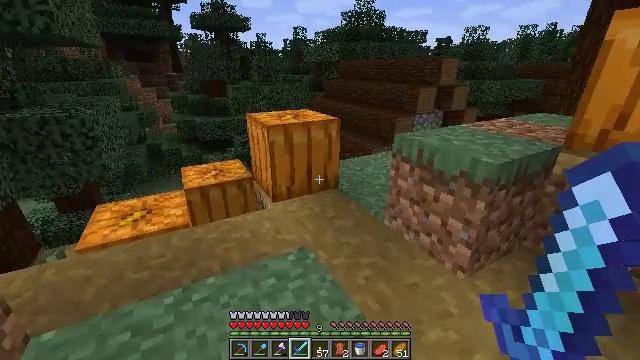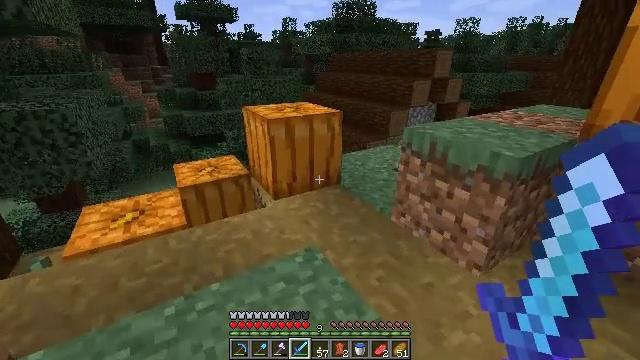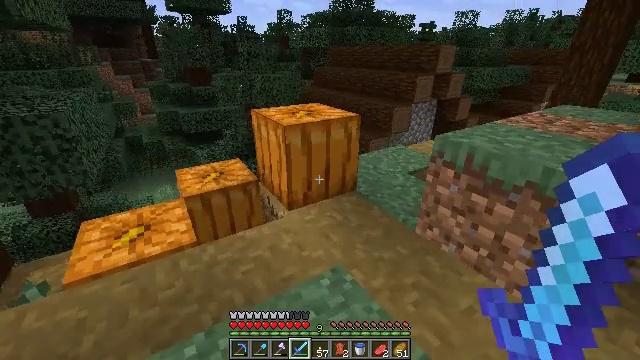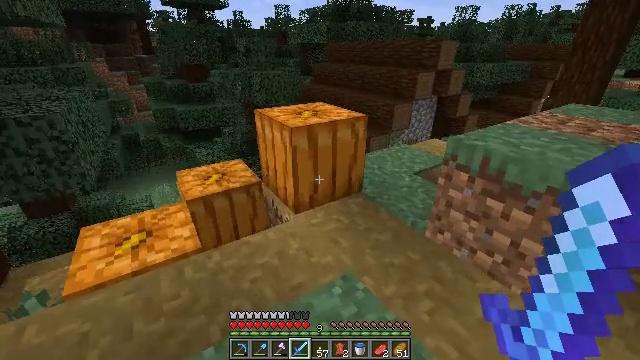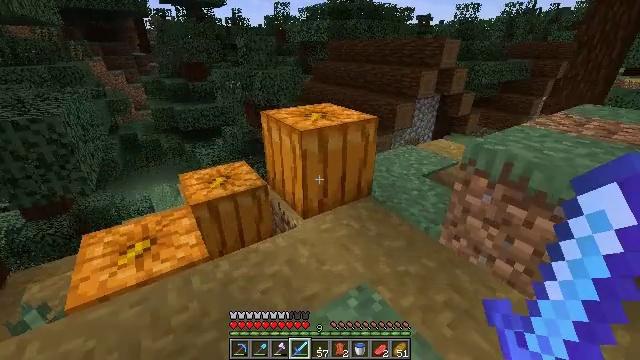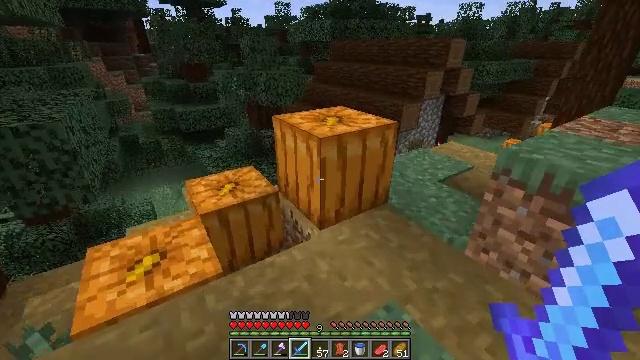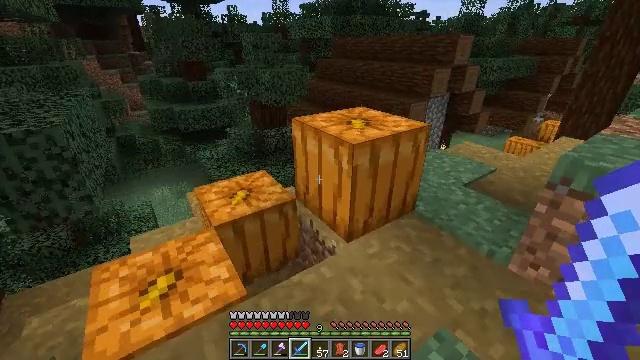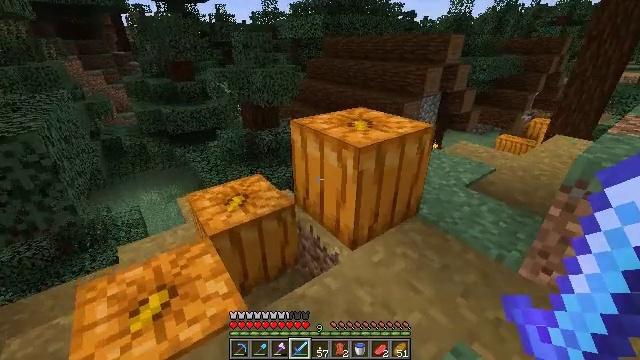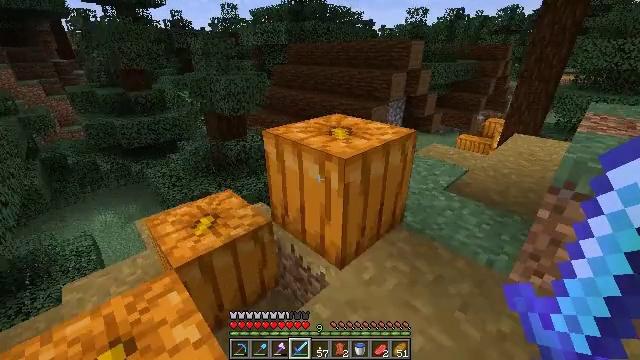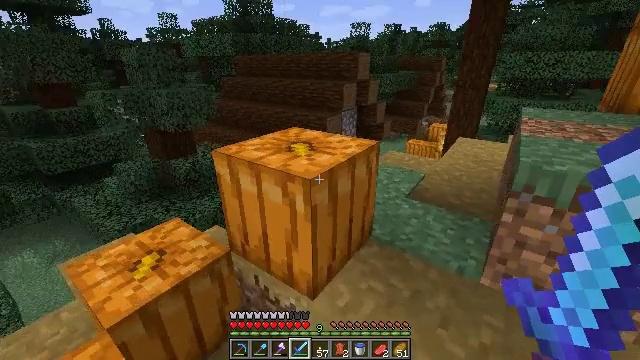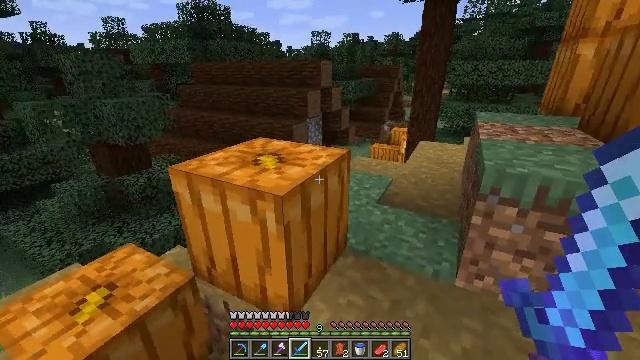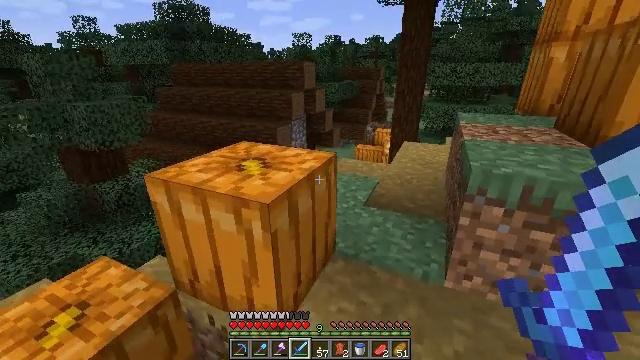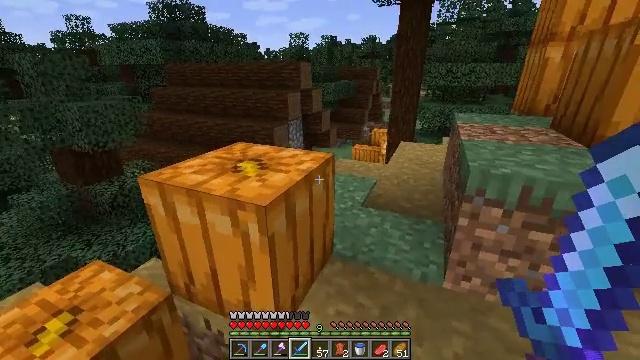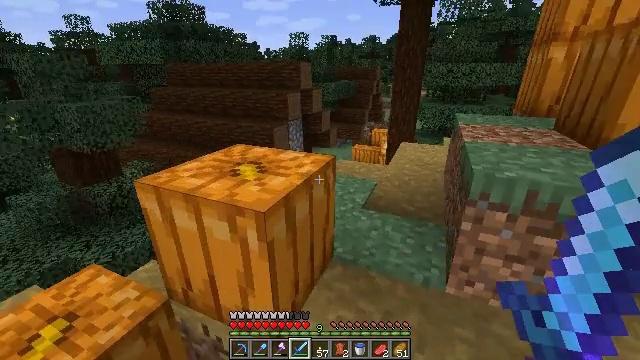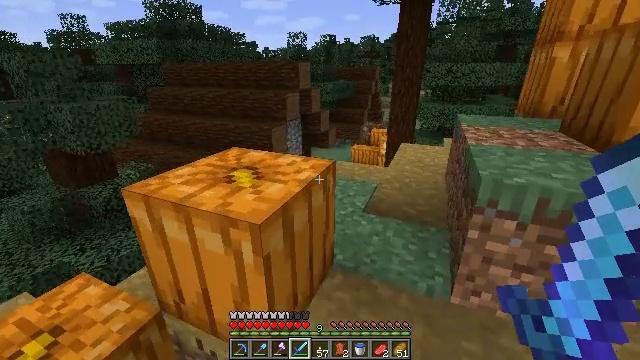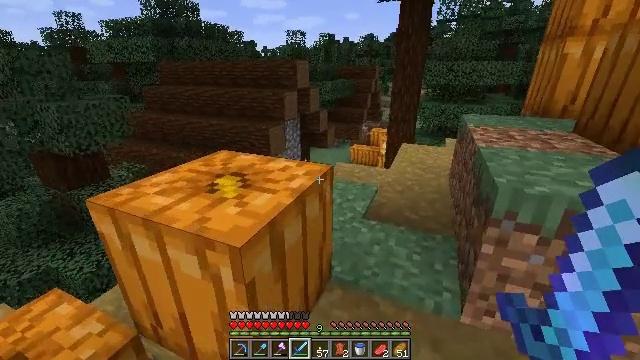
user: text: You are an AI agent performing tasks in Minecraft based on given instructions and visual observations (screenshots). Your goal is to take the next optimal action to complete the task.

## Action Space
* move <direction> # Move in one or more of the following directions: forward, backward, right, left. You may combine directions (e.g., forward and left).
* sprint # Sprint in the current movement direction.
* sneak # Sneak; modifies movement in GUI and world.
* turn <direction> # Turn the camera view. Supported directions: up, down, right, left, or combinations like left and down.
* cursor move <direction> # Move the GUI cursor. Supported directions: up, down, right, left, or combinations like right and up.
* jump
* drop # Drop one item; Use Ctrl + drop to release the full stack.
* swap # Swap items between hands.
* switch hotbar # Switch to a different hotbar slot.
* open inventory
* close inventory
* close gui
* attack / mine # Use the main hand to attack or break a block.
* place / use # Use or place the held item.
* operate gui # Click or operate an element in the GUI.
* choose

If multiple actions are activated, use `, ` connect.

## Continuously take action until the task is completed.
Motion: motion action
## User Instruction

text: Gather sweet berries from the bush.
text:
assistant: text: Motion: move forward and move left, turn right and down
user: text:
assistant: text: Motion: move forward and move left, turn right and down
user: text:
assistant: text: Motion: move forward and move left
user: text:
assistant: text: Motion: move forward and move left
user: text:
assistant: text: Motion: move forward and move left
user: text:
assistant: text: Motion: move forward and move left
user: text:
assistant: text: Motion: move forward, turn right
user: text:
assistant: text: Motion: move forward, turn right and up
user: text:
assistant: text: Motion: move forward, turn right and up
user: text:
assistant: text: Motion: turn right and up
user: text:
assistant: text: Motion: turn right
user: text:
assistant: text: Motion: no_op
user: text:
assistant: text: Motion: move forward
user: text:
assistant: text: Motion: move forward
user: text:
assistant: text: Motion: move forward and move right
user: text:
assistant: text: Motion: move forward and move right
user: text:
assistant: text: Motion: move forward and move right, turn down
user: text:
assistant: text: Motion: move forward and move right
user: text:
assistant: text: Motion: move forward and move right, turn down
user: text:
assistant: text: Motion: move forward
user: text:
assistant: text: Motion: move forward
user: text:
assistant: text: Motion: move forward
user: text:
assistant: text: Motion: move forward, turn right and down
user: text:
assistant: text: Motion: move right, turn right and down
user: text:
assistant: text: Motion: move right, turn right and down
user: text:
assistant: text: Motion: move right, turn right
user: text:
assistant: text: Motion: move right, turn right and up
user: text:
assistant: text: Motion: move right, turn right and up
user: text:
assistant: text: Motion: move forward and move right, turn right and up
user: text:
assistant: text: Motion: move forward and move right, turn right and up